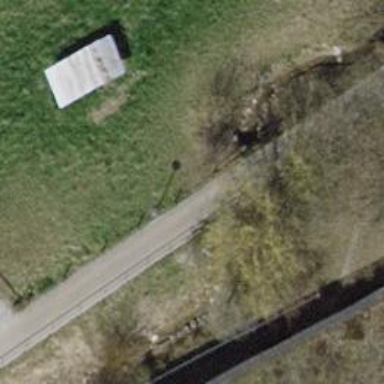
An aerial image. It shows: Culvert tunnel.